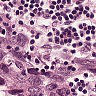
Metastatic tissue present: yes